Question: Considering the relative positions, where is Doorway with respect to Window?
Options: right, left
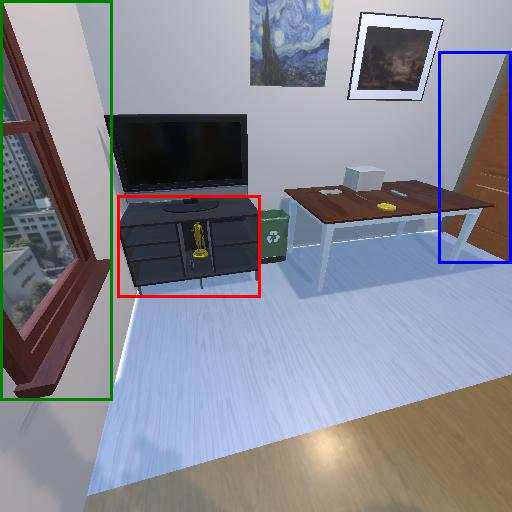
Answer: right